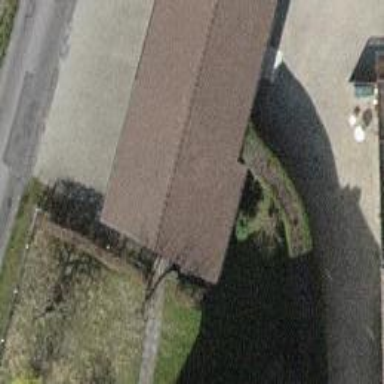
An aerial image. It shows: Group of garages.